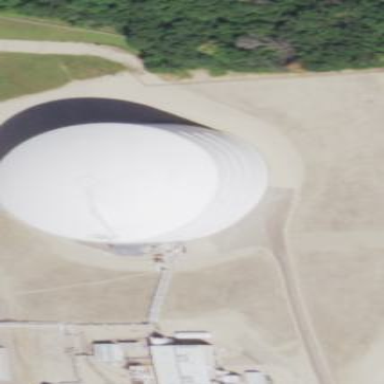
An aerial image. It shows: Storage tank building.